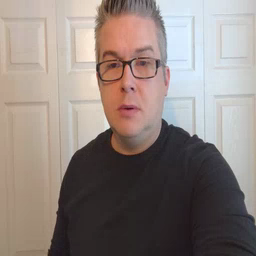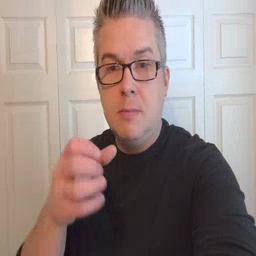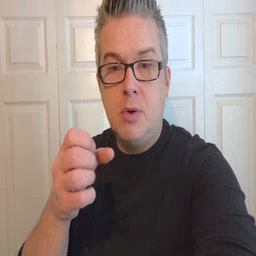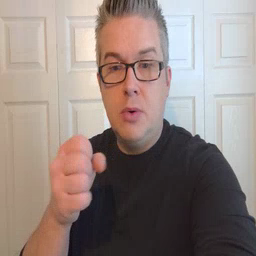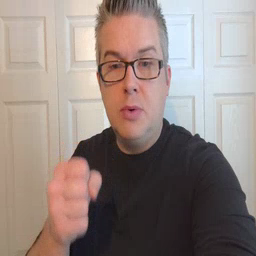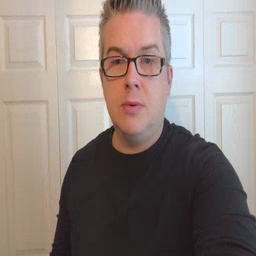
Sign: milk